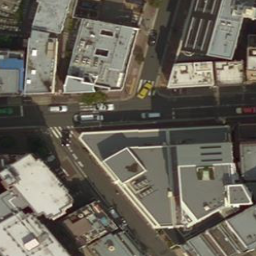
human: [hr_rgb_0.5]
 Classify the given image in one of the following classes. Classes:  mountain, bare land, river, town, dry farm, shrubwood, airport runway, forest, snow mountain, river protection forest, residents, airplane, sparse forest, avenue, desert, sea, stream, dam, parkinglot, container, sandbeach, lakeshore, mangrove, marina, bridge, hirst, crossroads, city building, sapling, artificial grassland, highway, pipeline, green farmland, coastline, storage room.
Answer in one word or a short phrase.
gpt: city building